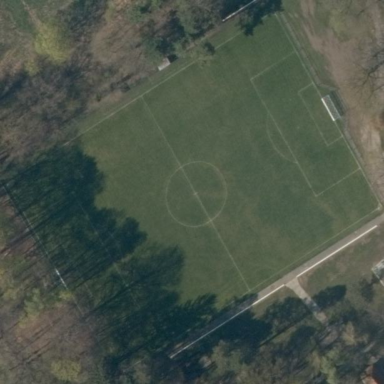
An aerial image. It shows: Soccer pitch for leisure land activities.